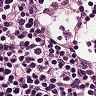
Metastatic tissue present: no